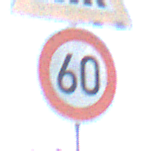
Verkehrszeichen: Geschwindigkeit60
Zusatzzeichen oben: FussgaengerueberwegRechts
Umgebung: Outdoor, Suburban
Tageszeit: SunriseSunset
Wetter: PartlyCloudy
Licht: Natural
Jahreszeit: NotSpecified
Kontrast: LowContrast